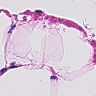
Metastatic tissue present: no